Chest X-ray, PA view. Patient: 68 years old, sex M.
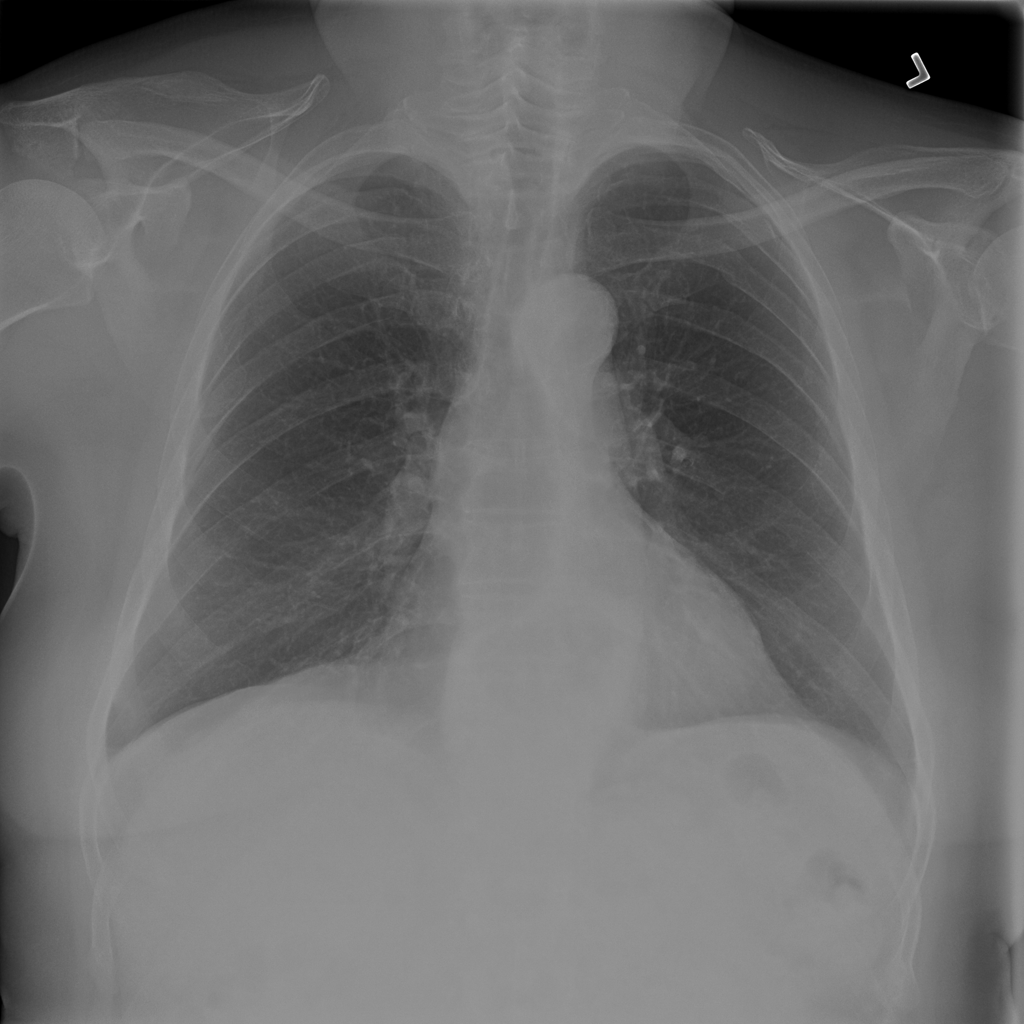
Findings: No Finding